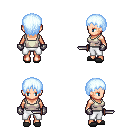
a pixel art fantasy rpg character, female body template, human, light skin, white pirate shirt, white pants, white cyan plain hairstyle, metal gloves, gray slippers, dagger, four views (front, back, left, right), 2x2 character sprite sheet, small pixel art, hard edges, no anti-aliasing